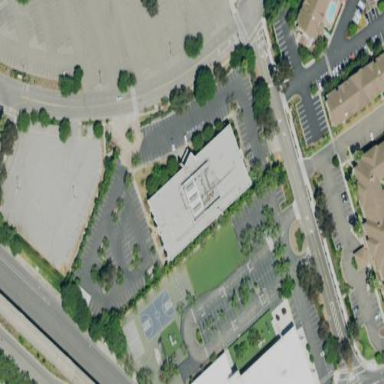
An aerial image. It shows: Building.